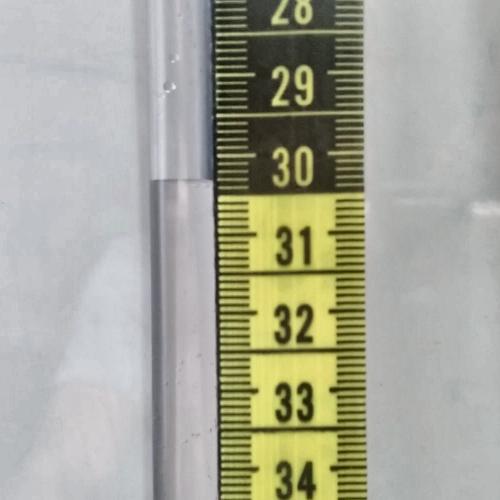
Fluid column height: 30.3 cm